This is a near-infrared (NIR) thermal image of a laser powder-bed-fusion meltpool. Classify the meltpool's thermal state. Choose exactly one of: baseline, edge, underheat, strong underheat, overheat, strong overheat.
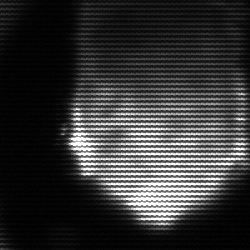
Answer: edge